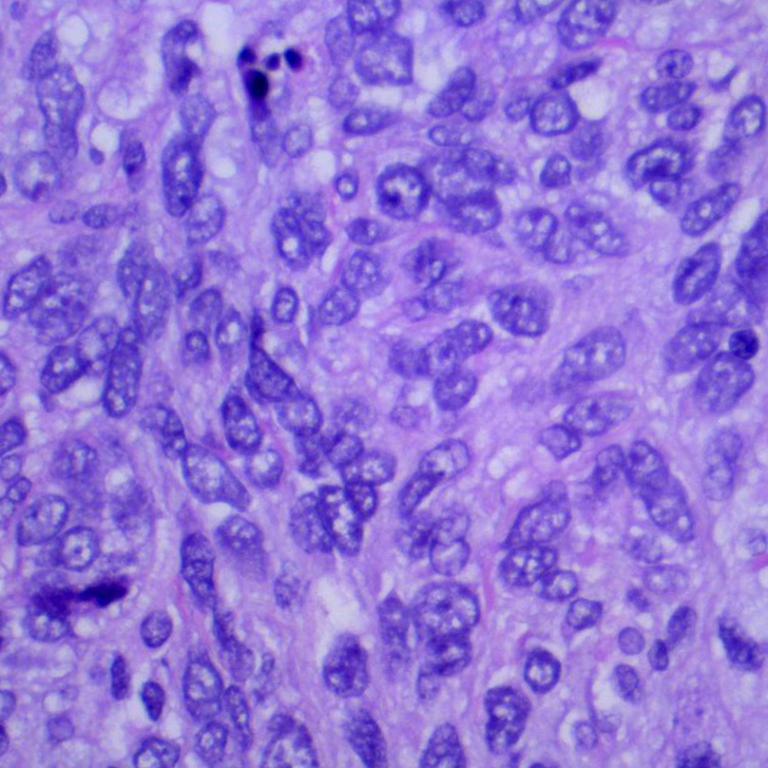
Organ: lung
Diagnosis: squamous carcinomas